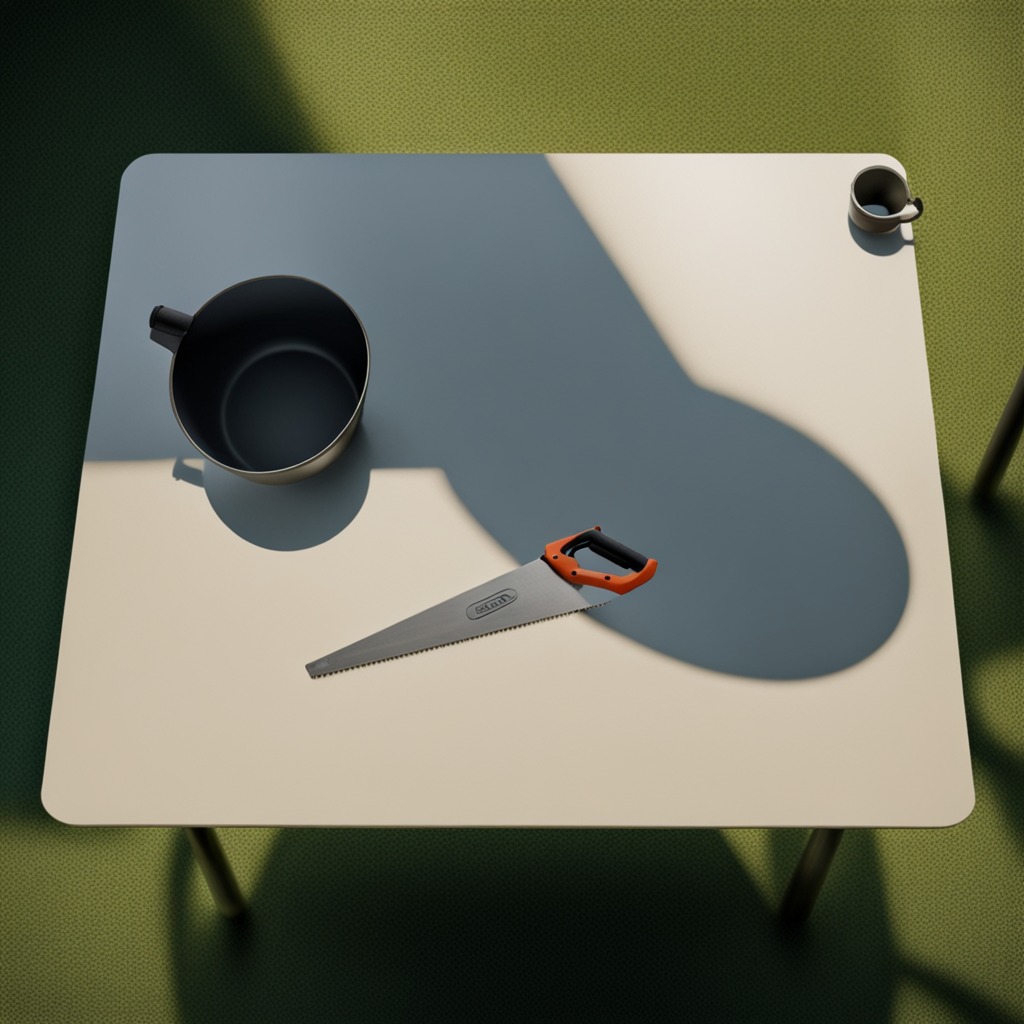
A metal saw is lying on a clean utility table in a temporary outdoor tool station.